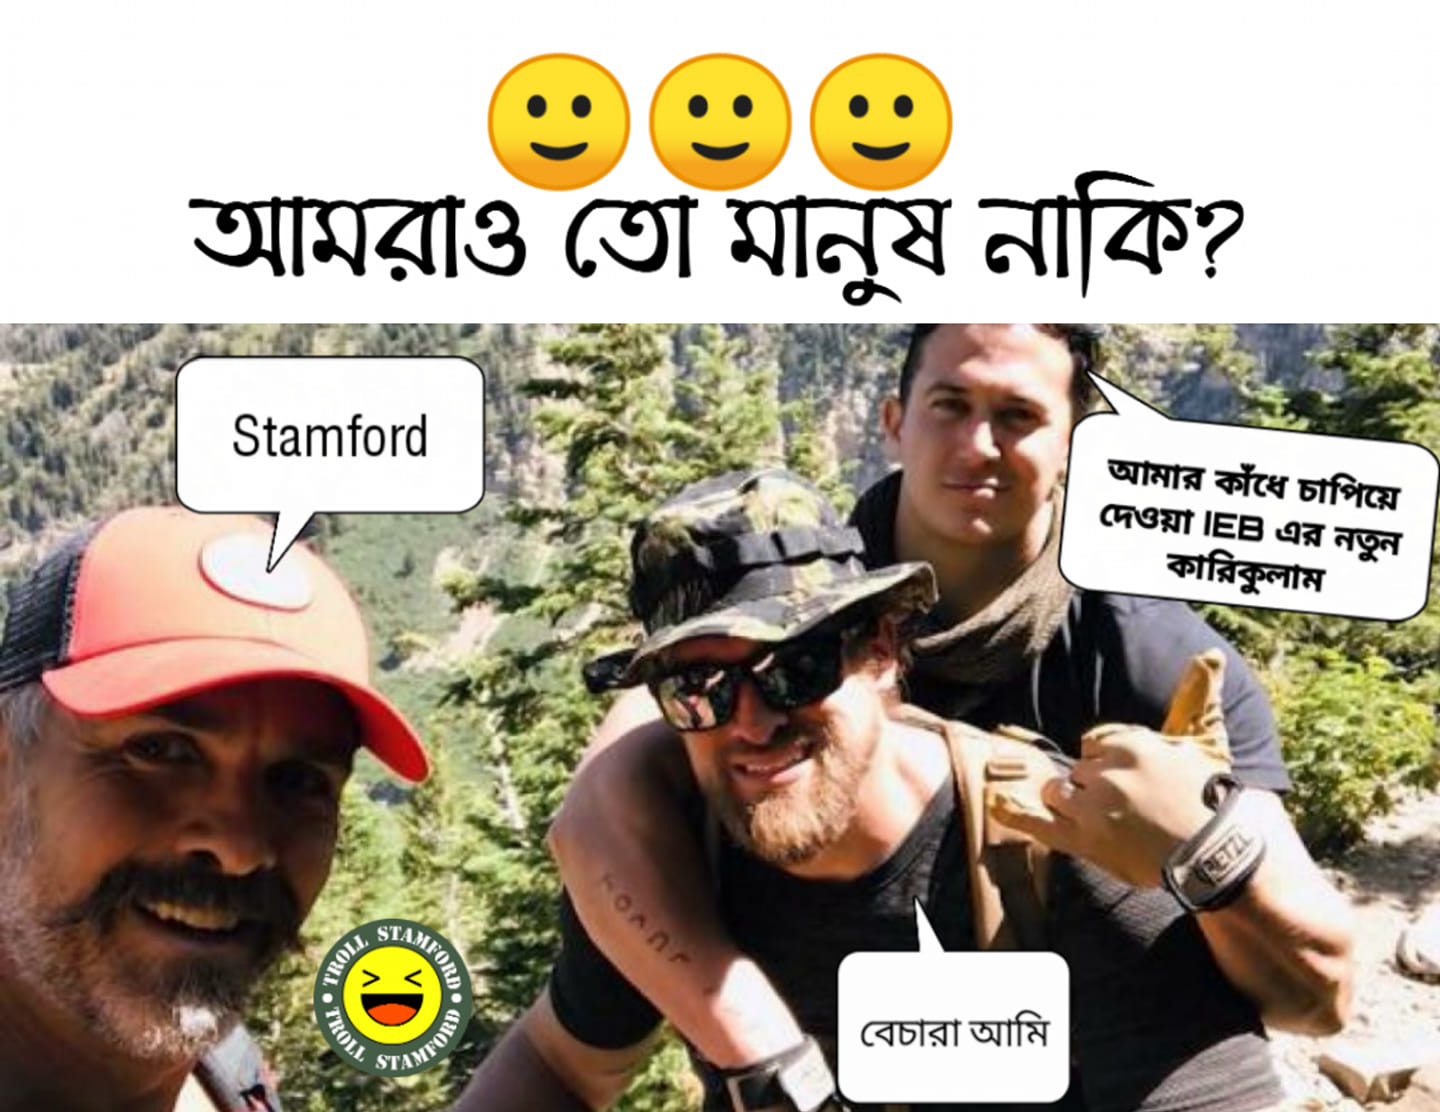
Caption: আমরাও তো মানুষ নাকি ?  Stamford   আমার কাধে চাপিয়ে দেওয়া IEB এর নতুন কারিকুলাম     বেচারা আমি
Label: non-hate